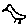
Label: bird